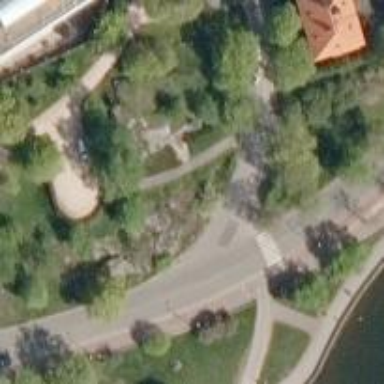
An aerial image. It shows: Historic memorial featuring sculpture.